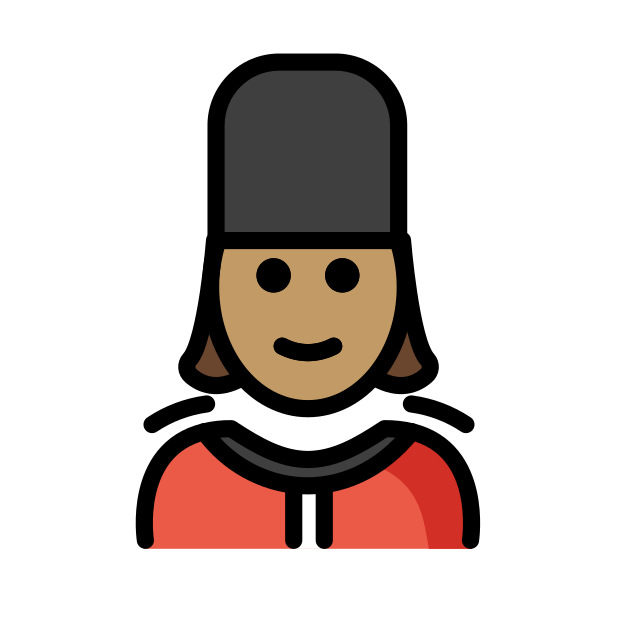
woman guard: medium skin tone